Interaction volume radius: 5 \u00c5
Interaction volume height: 10 \u00c5
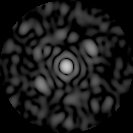
Disorder parameter: 0.7852